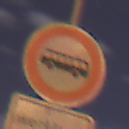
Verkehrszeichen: VerbotKraftomnibusse
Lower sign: ZeitangabenMitBeschraenkungAufWochentage1
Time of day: Night
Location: Outdoor (Suburban)
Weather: PartlyCloudy
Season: NotSpecified
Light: Artificial